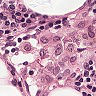
Metastatic tissue present: no